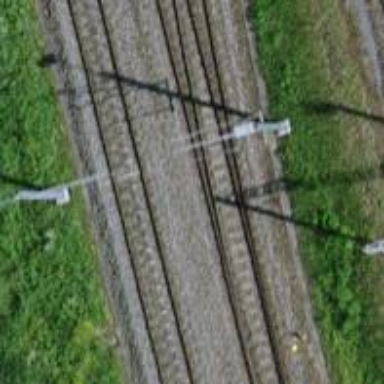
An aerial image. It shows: Railway switch.